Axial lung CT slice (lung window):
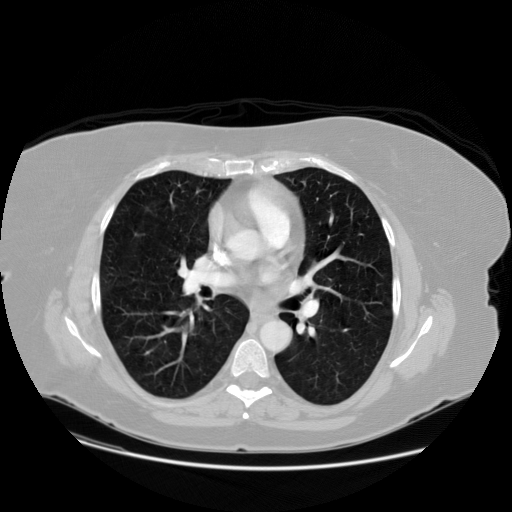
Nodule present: no